【题型】选择题　【知识点】函数　【难度】easy
已知函数$f(x)=a^x+b$的图象如图所示，则函数$g(x)=(x-a)(x-b)$的大致图象为（  ）

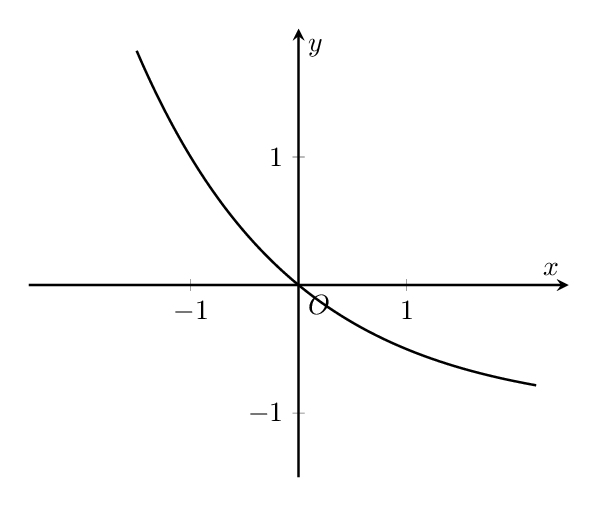
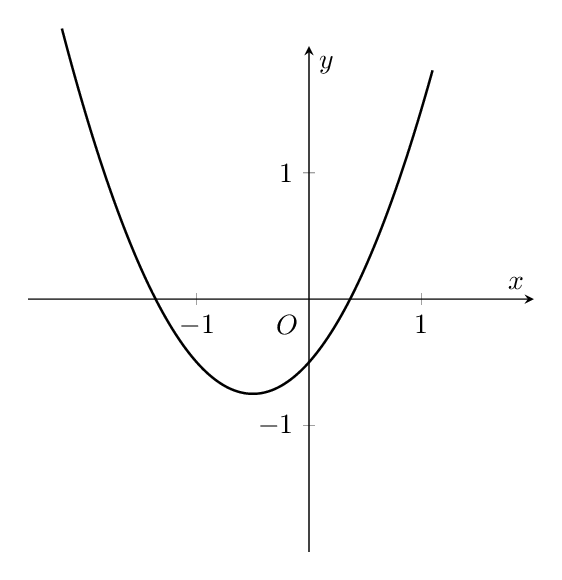
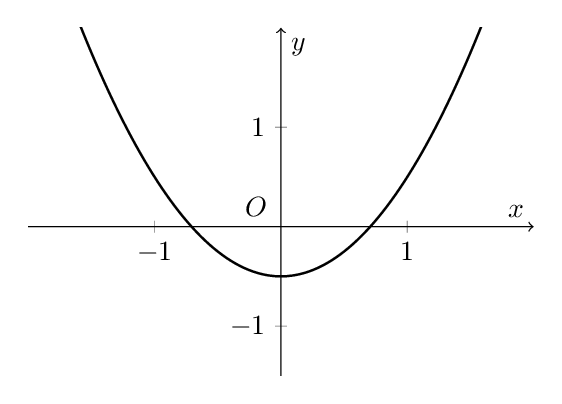
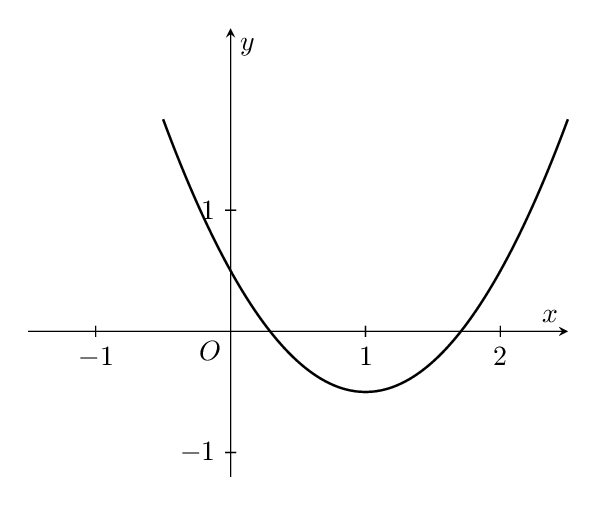
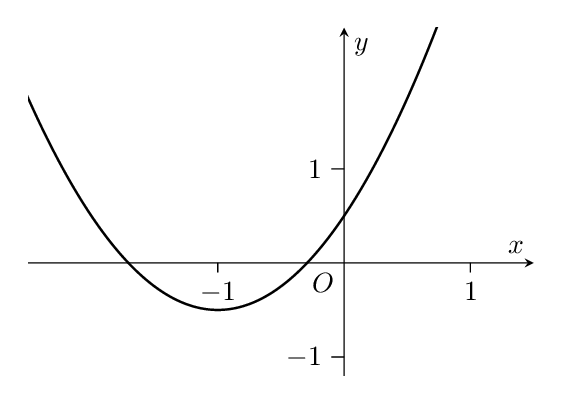
【解答】
\textbf{【答案】}A

\vspace{0.3cm}
\textbf{【分析】}根据指数函数的图象与性质结合函数$f(x)=a^x+b$的图象可求得$a,b$的范围，再根据二次函数的图象即可解.

\vspace{0.3cm}
\textbf{【详解】}函数$f(x)=a^x+b$的图象是由函数$y=a^x$的图象向下或向上平移$|b|$个单位得到的，

由函数$f(x)=a^x+b$的图象可得函数为单调递减函数，则$0 < a < 1$，

令$x=0$得$b+1\in(-1,0)$，则$b\in(-2,-1)$，

则函数$g(x)=(x-a)(x-b)$的大致图象为A选项.

\vspace{0.3cm}
故选：A.